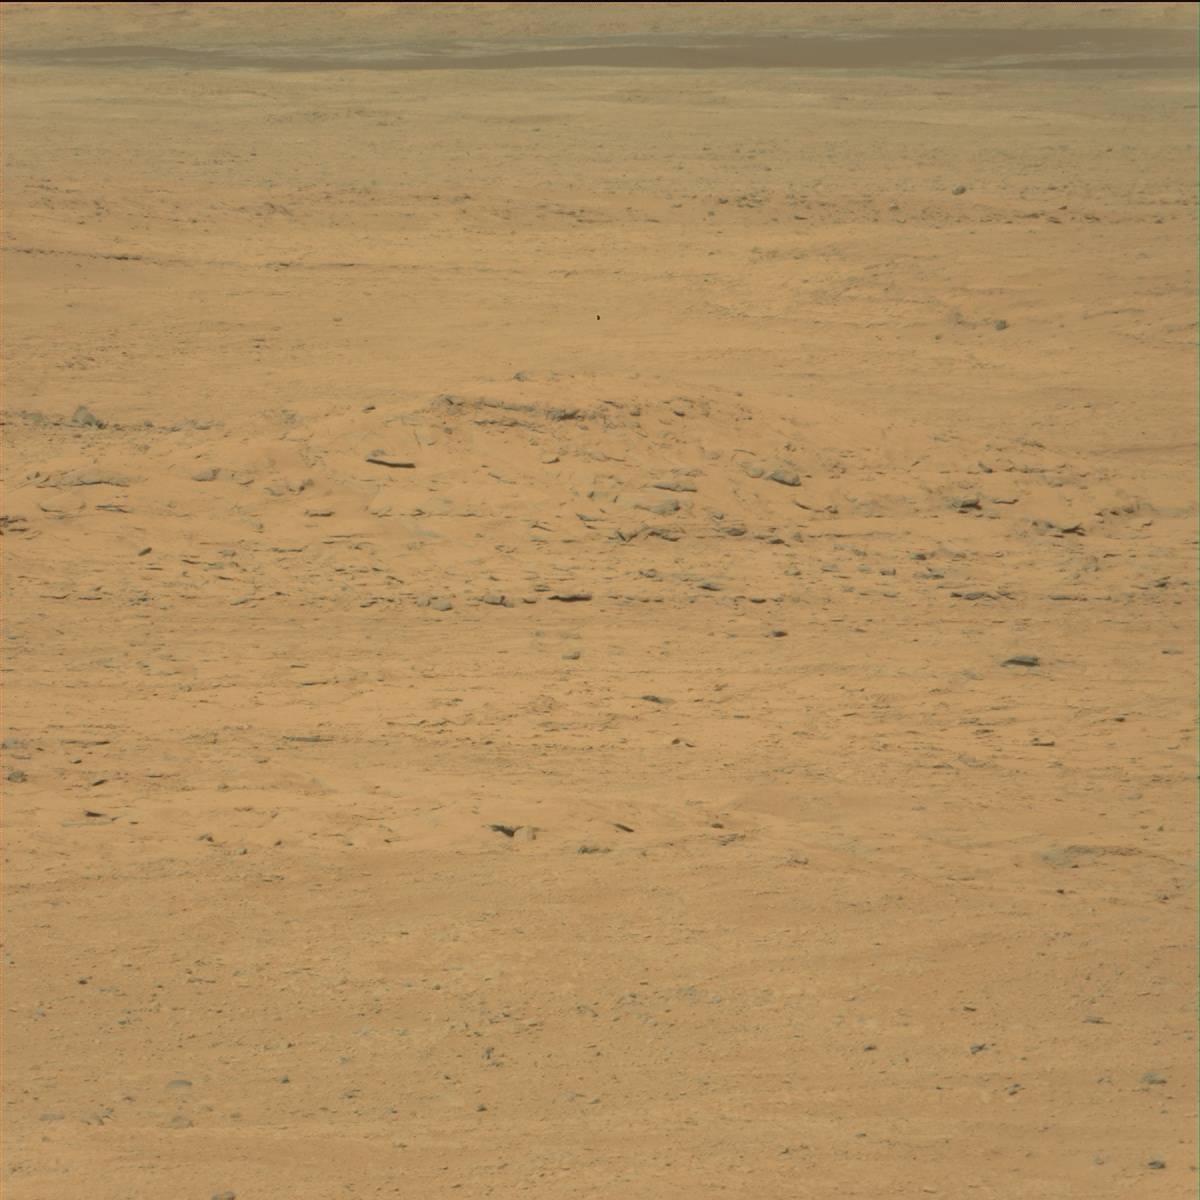
Terrain classes present: Bedrock, Ridge, Sand / Soil